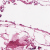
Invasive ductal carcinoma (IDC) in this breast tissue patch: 0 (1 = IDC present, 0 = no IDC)